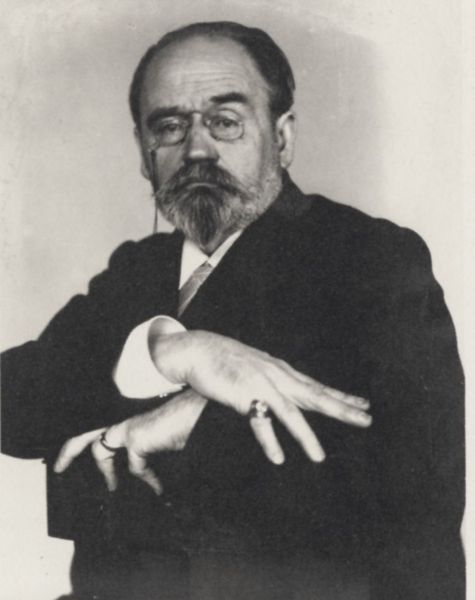
Titel: Zola
Künstler: Francois Emile Zola
Schlagwörter: hand, mann, weiß, sitzen, zola, bewegung, finger, frisur, geste, grau, haar, hintergrund, mund, nase, ohr, schmuck, schwarz, stirn, stuhl, blick, alt, anzug, bart, gläser, hemd, jacke, wand, arme, augen, falten, gesicht, halten, kragen, mensch, trauer, vollbart, ärmel, bildnis, herr, hände, portrait, porträt, rückenlehne, halbfigur, mantel, pose, sitzend, frontal, lippen, ohren, potrait, traurig, vornehm, ruhe, lehne, alter mann, haltung, monochrom, ausdruck, chair, hands, men, white, arm, black, collar, dark, face, gray, grey, hair, nose, old, sit, sitting, krawatte, ernst, streng, brauen, stuhllehne, mimik, edel, nachdenklich, oberkörper, sakko, ring, lider, foto, fotografie, photographie, alter, greis, buch, fingerring, ringe, schwarzweiss, weimar, brille, literat, stirnfalten, manschette, manschetten, posieren, freud, politiker, spitzbart, halbglatze, kneifer, zwicker, wissenschaftler, photo, frontalansicht, schläfen, sad, man, spreizen, aufgestützt, background, ear, folded, head, distance, miene, costume, eyes, suit, gelehrter, light, russe, black and white, fotographie, shadow, chin, coat, mouth, glasses, beard, bearded man, old man, aufnahme, cravat, jacket, monokel, tie, victorian, person, arms, shoulder, verfassung, bald, balding, ears, studio, eye, lines, fingers, doctor, intellectual, shoulders, elegant, eyebrows, magic, verschränkte arme, überkreuz, black white, dramatic, gesture, forehead, shirt, unterarme, goatee, schwermütig, frank, eyebrow, photograph, photography, russian, porträtfoto, lenin, mostache, mustache, bold, dfkjsdk, finder, monocle, moustache, rings, spectacles, spreizung, dali, rücklings, cuff, selfportrait, serious, frown, arms folded, white background, chain, cuffs, receding hairline, power, raised, 19. jahrhundert, 20. jahrhundert, gleichgültig, bear, black suit, brows, pince-nez, bladdes, gay, word, vintage, hairline, wrinkled, grumpy, serius, dignified, arrogant, pinky ring, white shirt, aura, authority, smug, artsy, ruhig, schwazweiß, fotograf, eye glasses, ols man, mustashe, bulky, shirt cuff, signet, medium shot, kantz, black and whitw, sophisticated, cynical, bearg, haitr, pinkie, lenses, pinky, pinnky, collard shirt, lefoto